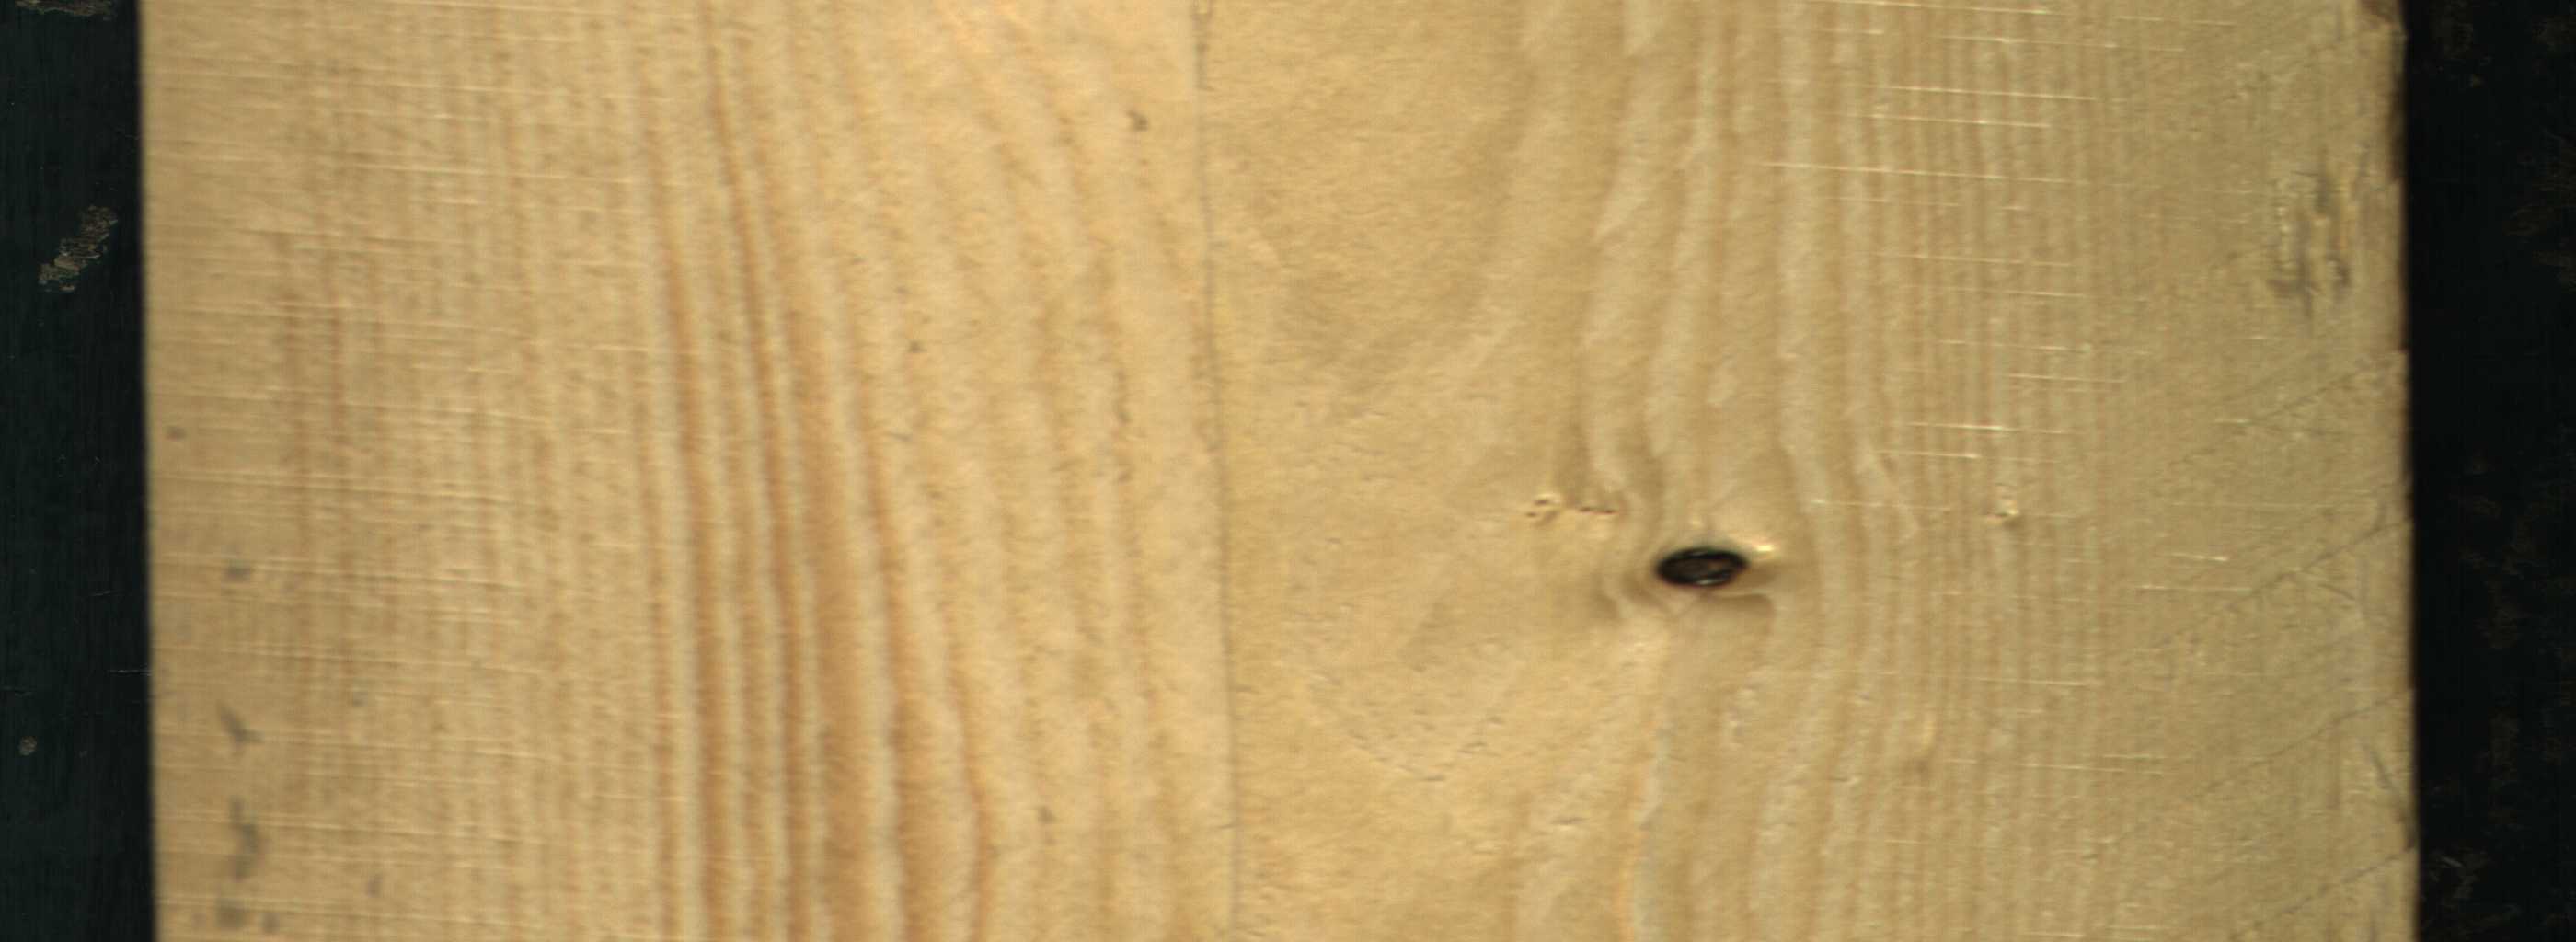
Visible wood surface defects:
Dead_Knot